Question: I'm a novice trying to learn basics for fun.
I've set up a 7.24 drupal website. I've installed the bootstrap theme. I managed to create a subtheme and activated it. I use the bootstrap-cdn method.
Now, I'm not happy with the style of certain elements. Bootstrap already has great css definitions but they are not used in the basic starter kit of the theme.
I want the tag fields of my articles to be styled with the style class 'label label-info' of bootstrap - displayed here:

I've read an article about the usage of template.php but I'm stuck for hours to find the right method name. Something like '<mythemename>_field_X_X_X()'. How do I find out which method name I have to use?
If there is an easier way to change/add the style of a certain div class I'm open for suggestions.
Thank you for reading this! Your help is appreciated.
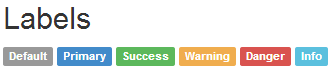
Answer: The module <URL> did the job.